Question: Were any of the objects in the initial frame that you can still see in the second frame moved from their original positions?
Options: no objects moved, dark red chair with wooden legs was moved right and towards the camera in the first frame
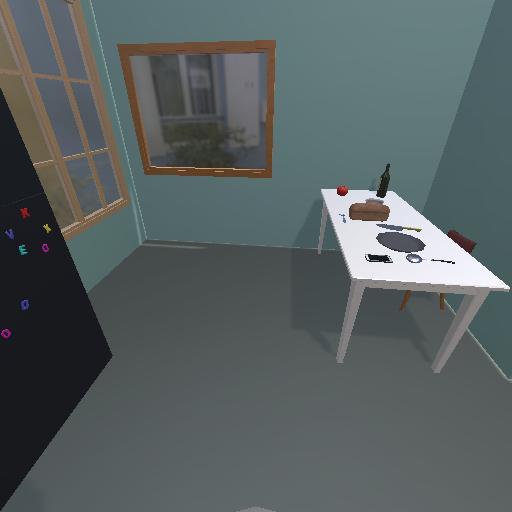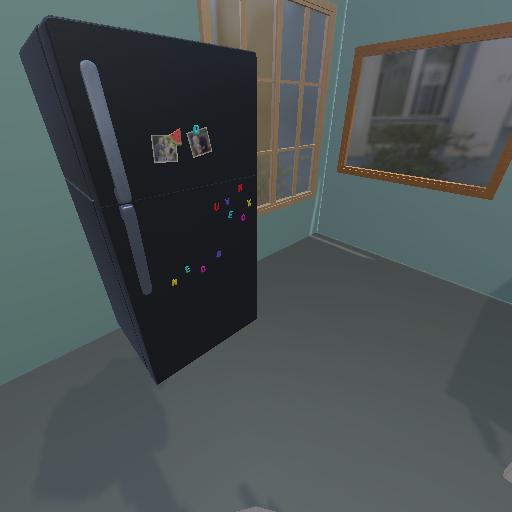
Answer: no objects moved